Question: I have a GUI, and the main panels have transparent backgrounds, so
one can see the background image through them. The problem is, clicking on a
button on one of this panels, on Mac OS, where buttons have round borders, their backgrounds turn in a not-transparent color. How could I avoid this?
Here an image:

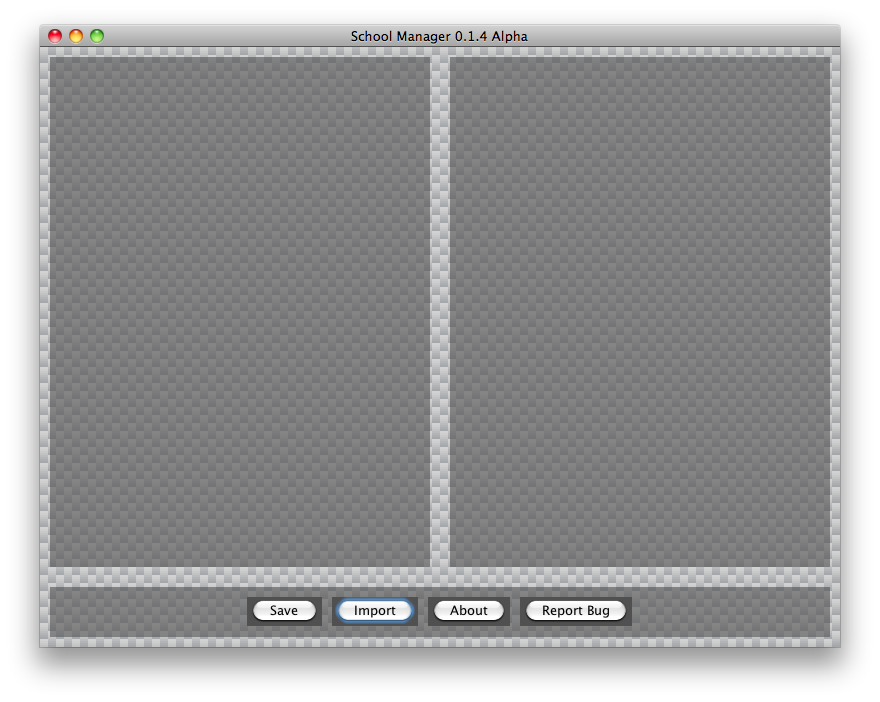
Answer: Simply make the button transparent using 'setOpaque(false)'. Never use a alpha color for a background color, Swing only deals with opaque or not opaque components, it does not know how to deal with alpha based colors.
If you use an alpha based background color, Swing does not know that 1- it's suppose to prepare the 'Graphics' context correctly before painting the component and 2- that the components below the component will also need to be updated when the component changes.
Using alpha background colors will generate random and annoying paint artifacts as the complexity of the UI increases and the changes begin to occur (the UI is updated)
See <URL> for more details

'''
import java.awt.Dimension;
import java.awt.EventQueue;
import java.awt.Graphics;
import java.awt.Graphics2D;
import java.awt.GridBagConstraints;
import java.awt.GridBagLayout;
import java.awt.image.BufferedImage;
import java.io.File;
import java.io.IOException;
import java.util.logging.Level;
import java.util.logging.Logger;
import javax.imageio.ImageIO;
import javax.swing.JButton;
import javax.swing.JFrame;
import javax.swing.JPanel;
import javax.swing.UIManager;
import javax.swing.UnsupportedLookAndFeelException;
public class Test {
public static void main(String[] args) {
new Test();
}
public Test() {
EventQueue.invokeLater(new Runnable() {
@Override
public void run() {
try {
UIManager.setLookAndFeel(UIManager.getSystemLookAndFeelClassName());
} catch (ClassNotFoundException | InstantiationException | IllegalAccessException | UnsupportedLookAndFeelException ex) {
ex.printStackTrace();
}
JFrame frame = new JFrame("Testing");
frame.setDefaultCloseOperation(JFrame.EXIT_ON_CLOSE);
frame.add(new TestPane());
frame.pack();
frame.setLocationRelativeTo(null);
frame.setVisible(true);
}
});
}
public class TestPane extends JPanel {
private BufferedImage background;
public TestPane() {
JButton btn = new JButton("I'm a transparent button");
btn.setOpaque(false);
setLayout(new GridBagLayout());
GridBagConstraints gbc = new GridBagConstraints();
gbc.gridwidth = GridBagConstraints.REMAINDER;
add(btn, gbc);
add(new JButton("I'm not a transparent button"), gbc);
try {
background = ImageIO.read(new File("C:\hold\thumbnails\issue522.jpg"));
} catch (IOException ex) {
ex.printStackTrace();
}
}
@Override
public Dimension getPreferredSize() {
return background == null ? new Dimension(200, 200) : new Dimension(background.getWidth(), background.getHeight());
}
@Override
protected void paintComponent(Graphics g) {
super.paintComponent(g);
if (background != null) {
Graphics2D g2d = (Graphics2D) g.create();
int x = (getWidth() - background.getWidth()) / 2;
int y = (getHeight() - background.getHeight()) / 2;
g2d.drawImage(background, x, y, this);
g2d.dispose();
}
}
}
}
'''
If you want to paint an translucent background, you will need to override the components 'paintComponent' method and paint it yourself, making sure that the component is marked as transparent (not opaque) first